Brain MRI, t2w sequence, axial 2D slice.
Patient: age 33, sex F, weight 95 kg, height 1.95 m
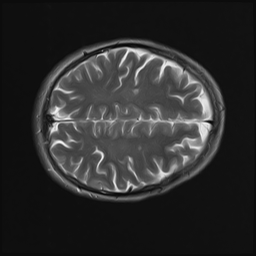